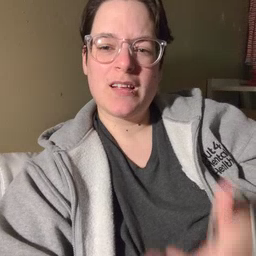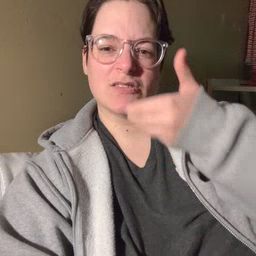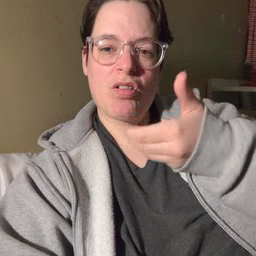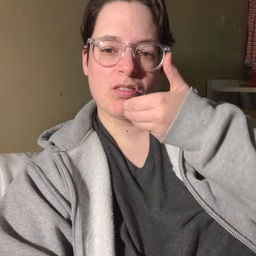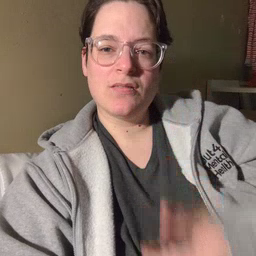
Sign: cereal